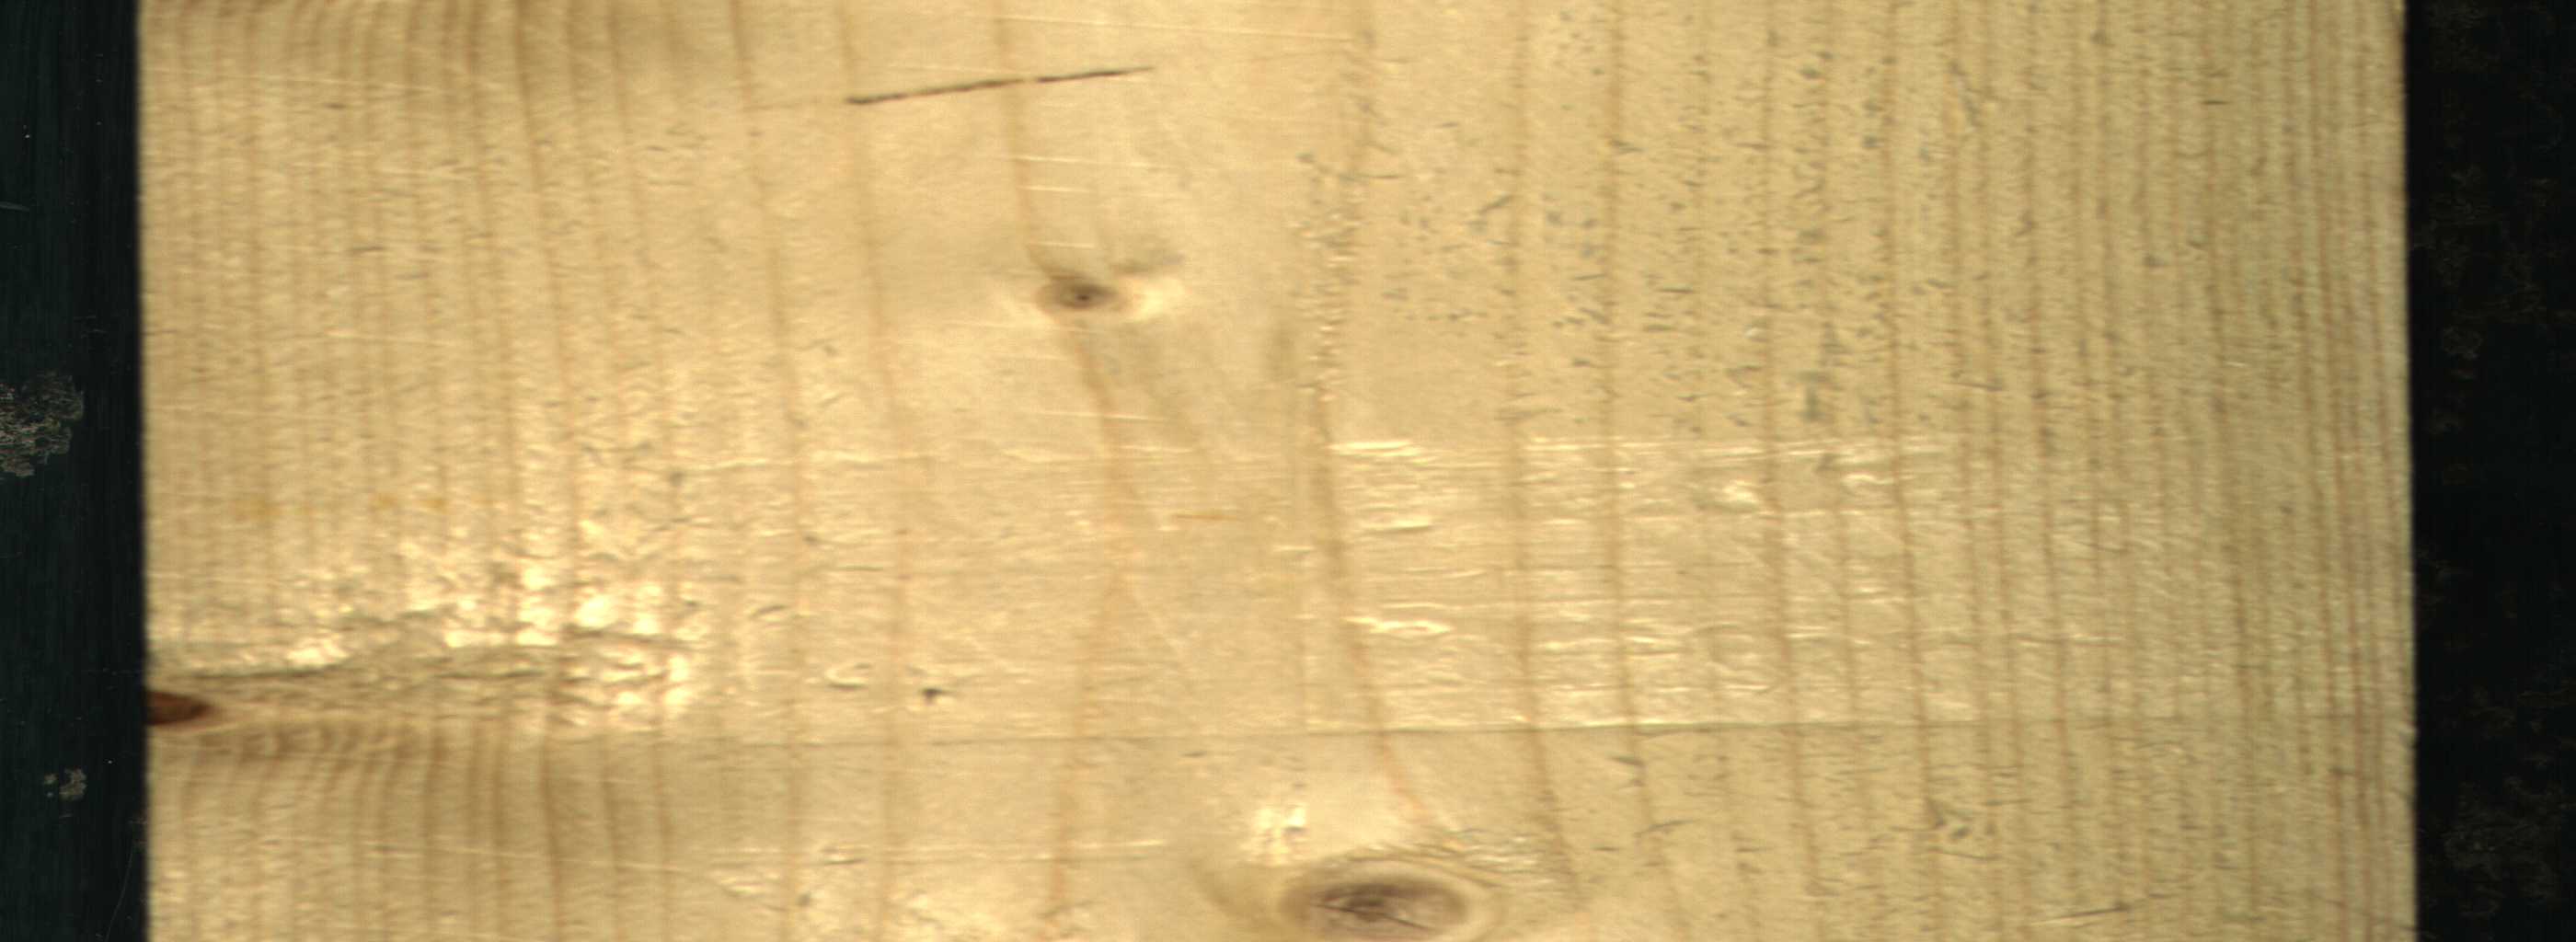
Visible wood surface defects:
Knot_missing
Live_Knot
Live_Knot